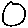
Label: circle